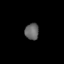
Tissue: skin
Cell type: Epithelial cells
Senescence score: 0.2757
Nuclear area (px): 226
Mean DAPI intensity: 102